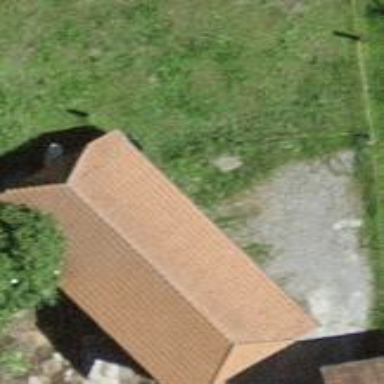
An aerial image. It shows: Shed building.